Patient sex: F
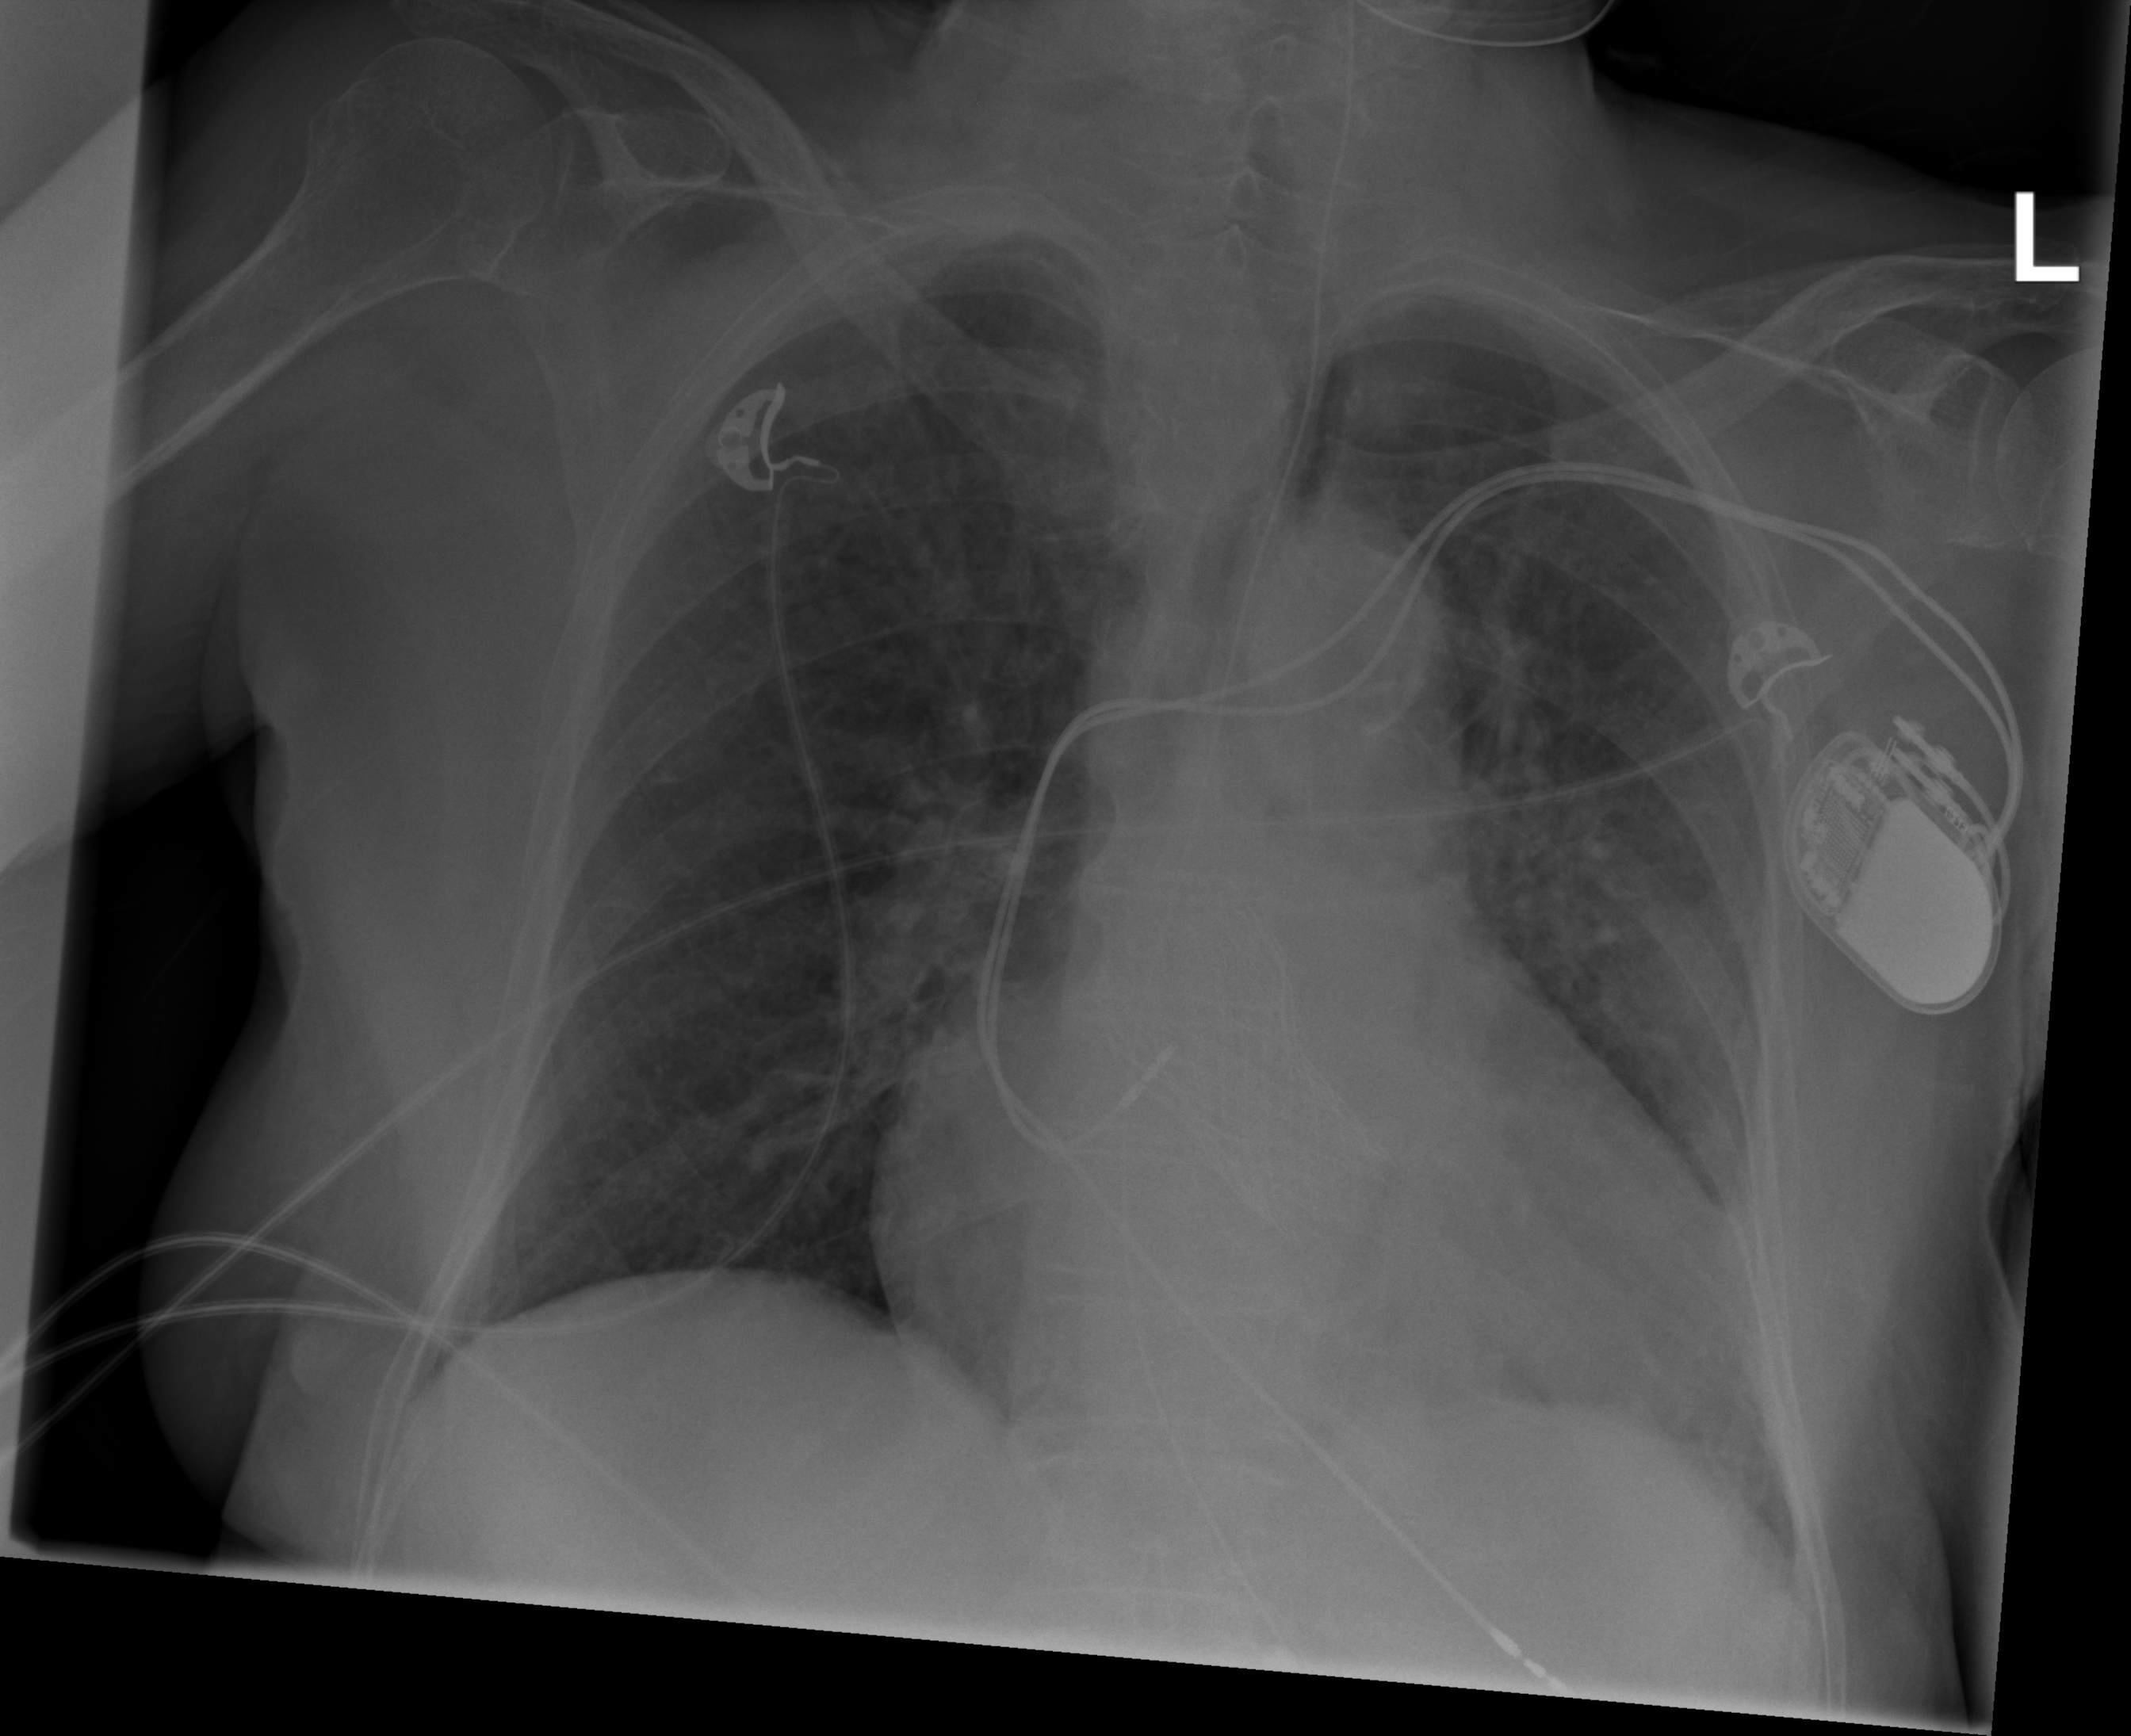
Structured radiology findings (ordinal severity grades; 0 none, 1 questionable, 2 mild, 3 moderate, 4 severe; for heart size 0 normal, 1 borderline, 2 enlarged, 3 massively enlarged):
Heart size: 2
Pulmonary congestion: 0
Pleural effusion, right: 0
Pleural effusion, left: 0
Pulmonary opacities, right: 0
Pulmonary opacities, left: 1
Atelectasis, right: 2
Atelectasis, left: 2